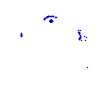
Particle: proton